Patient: sex M, age 52
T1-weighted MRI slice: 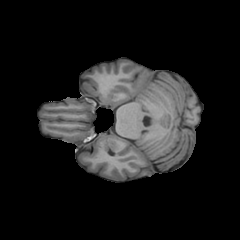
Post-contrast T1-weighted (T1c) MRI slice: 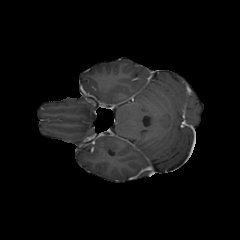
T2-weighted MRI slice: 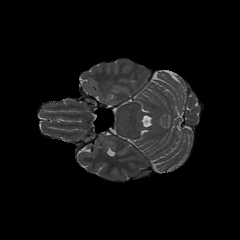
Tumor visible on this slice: no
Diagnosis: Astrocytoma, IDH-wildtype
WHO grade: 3